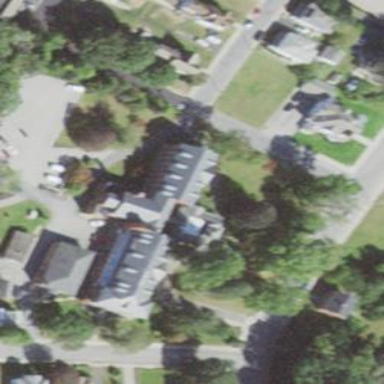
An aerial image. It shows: Historic school building.